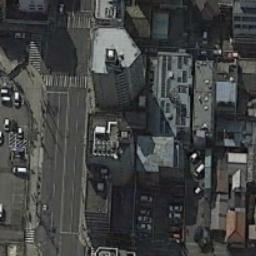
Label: commercial_area